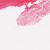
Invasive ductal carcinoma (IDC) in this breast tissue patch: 0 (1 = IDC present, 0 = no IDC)